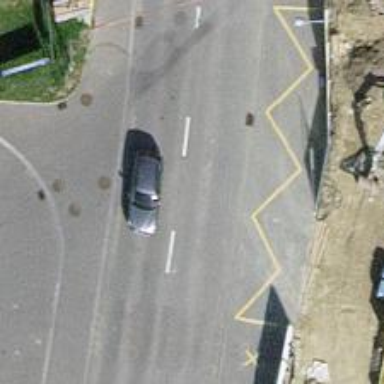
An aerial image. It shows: Secondary road with asphalt surface.